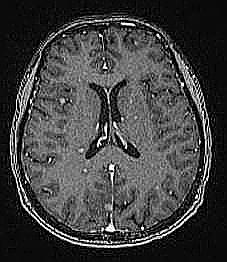
Label: notumor